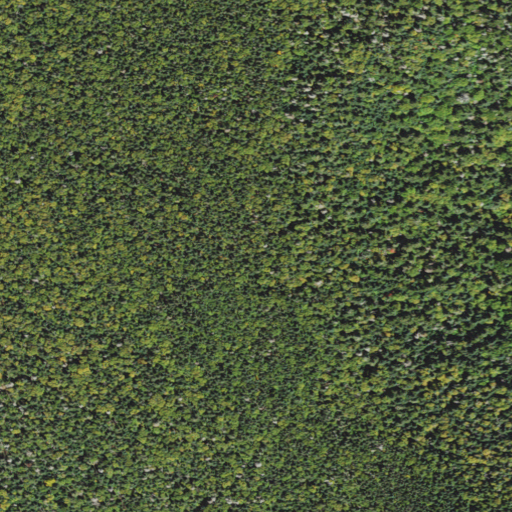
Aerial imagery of mountain in New Hampshire named The Fool Killer containing mixed forest and evergreen forest